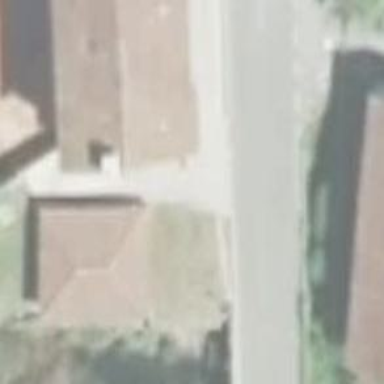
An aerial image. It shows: Sidewalk.